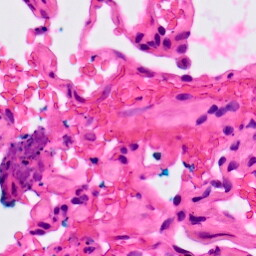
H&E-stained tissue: Lung